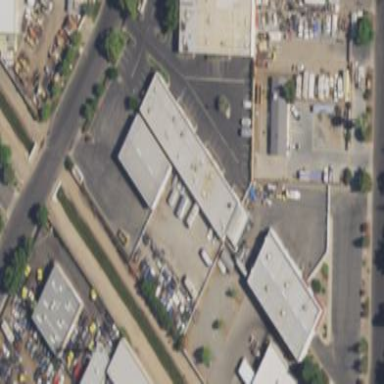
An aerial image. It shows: Industrial building.